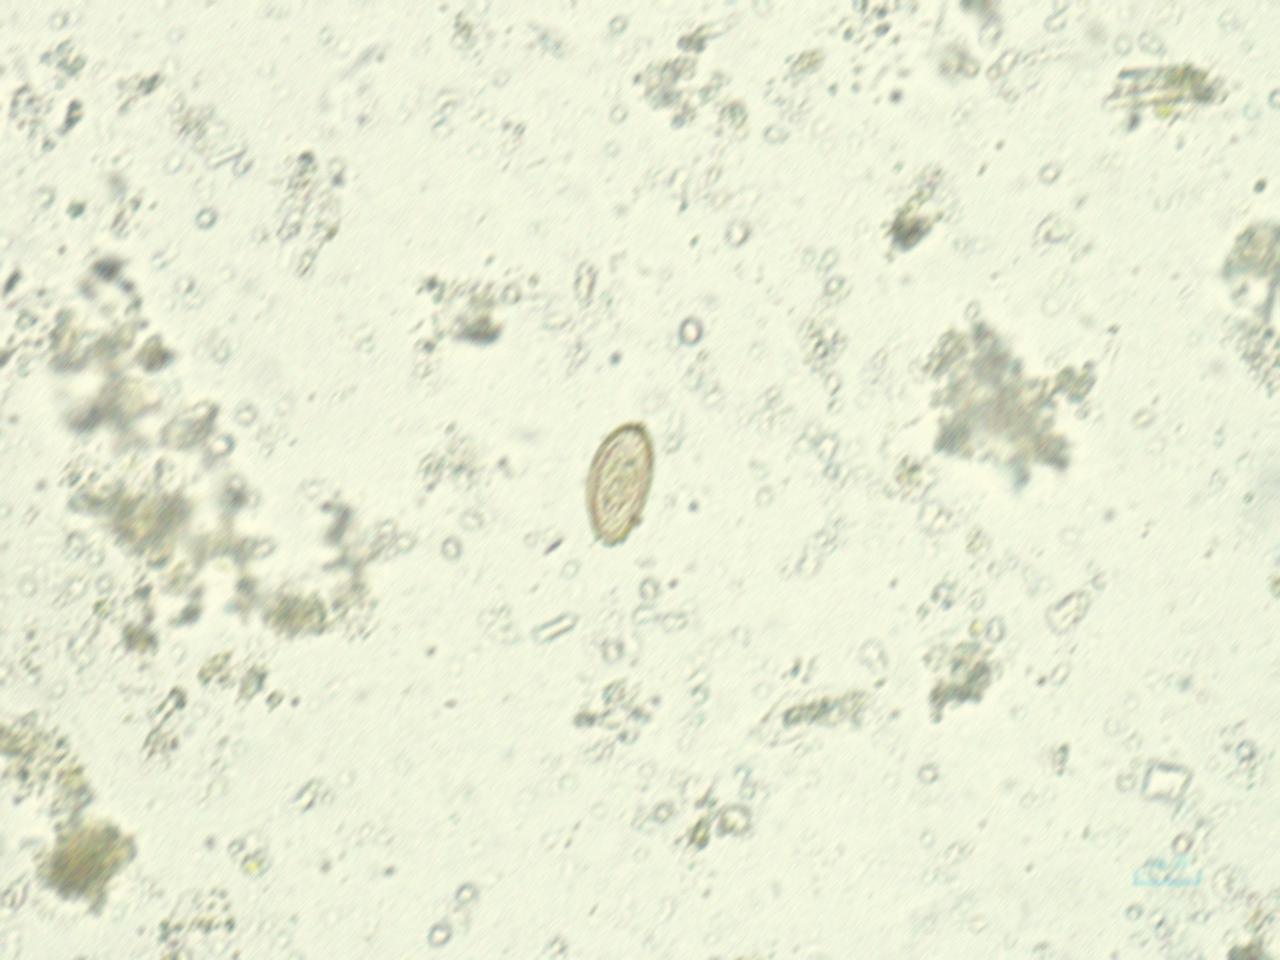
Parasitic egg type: Opisthorchis viverrine